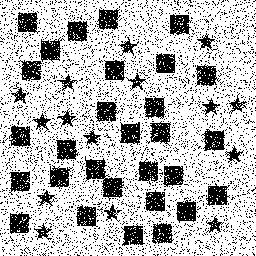
Squares: 29
Triangles: 0
Stars: 15
Total shapes: 44